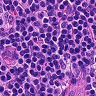
Metastatic tissue present: no